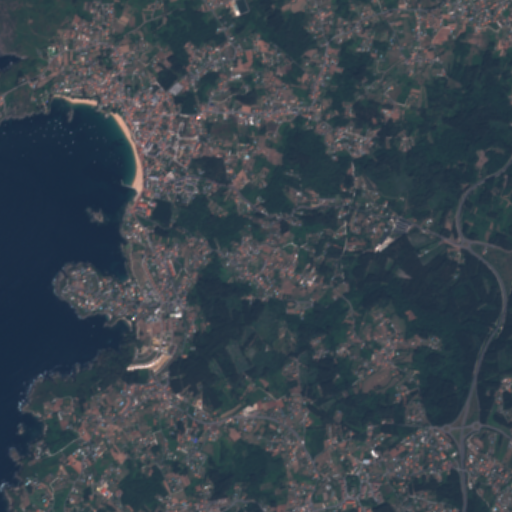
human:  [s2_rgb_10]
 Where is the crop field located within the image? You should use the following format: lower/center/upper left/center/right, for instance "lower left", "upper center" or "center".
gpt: The crop field is located in the center right of the image.
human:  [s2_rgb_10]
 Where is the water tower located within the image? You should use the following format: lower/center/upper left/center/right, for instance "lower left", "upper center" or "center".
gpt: The water tower is located in the lower right of the image.
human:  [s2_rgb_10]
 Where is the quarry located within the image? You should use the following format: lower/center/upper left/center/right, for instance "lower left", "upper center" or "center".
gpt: There is no quarry in the image.